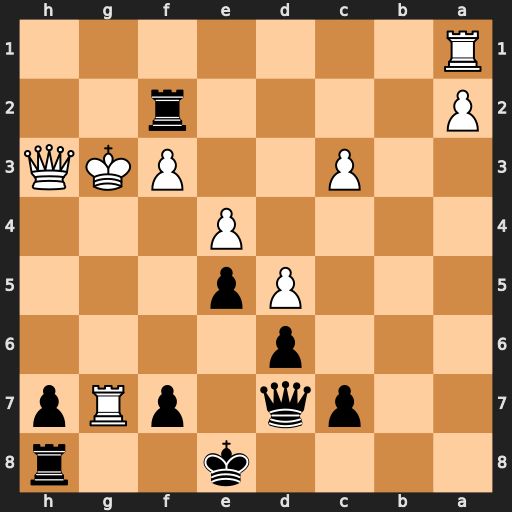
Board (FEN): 4k2r/2pq1pRp/3p4/3Pp3/4P3/2P2PKQ/P4r2/R7
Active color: b
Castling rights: k
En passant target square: -
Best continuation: Rxf3+ Kxf3 Qxh3+